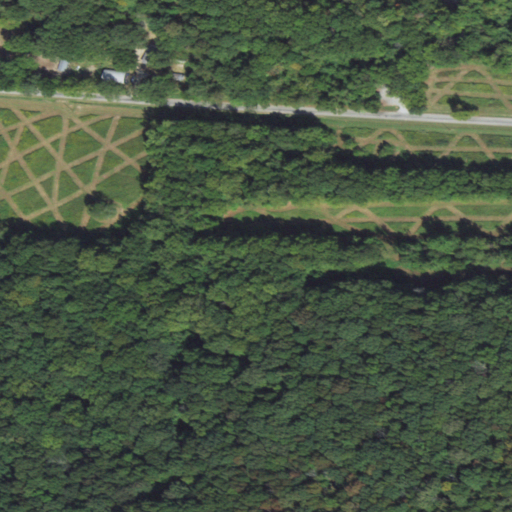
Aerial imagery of valley in Illinois named Hargrave Hollow containing deciduous forest, open development, mixed forest, and pasture